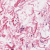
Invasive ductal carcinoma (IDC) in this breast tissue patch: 0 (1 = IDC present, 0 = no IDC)